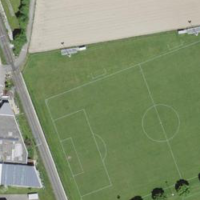
EUNIS habitat code: 53
Species observed at this site:
Cornus sanguinea